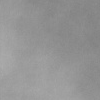
Atmospheric dust classification: dusty